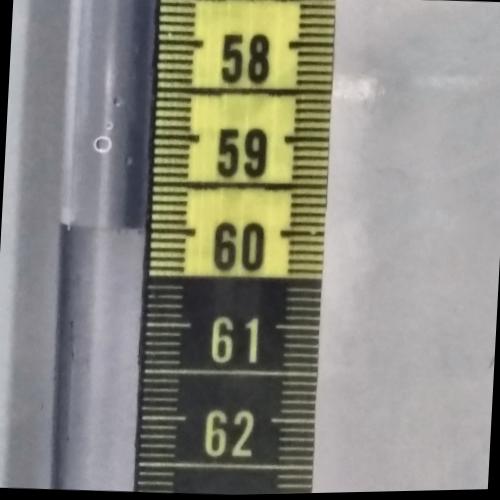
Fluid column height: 60.0 cm